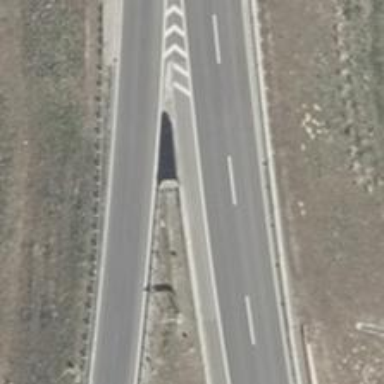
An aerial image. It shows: Asphalt motorway link.